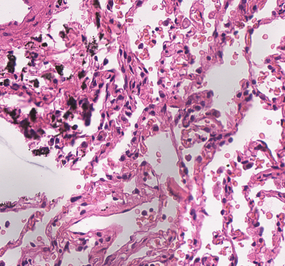
Tumor epithelial tissue: no
Tumor-associated stroma tissue: no
Normal tissue: yes